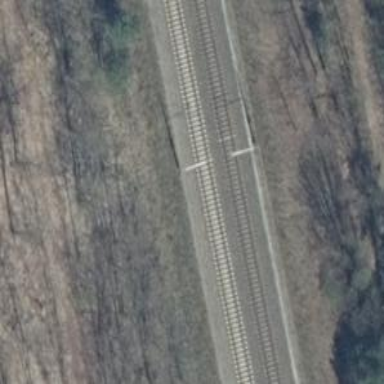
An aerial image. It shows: Milestone along the railway track with catenary mast.